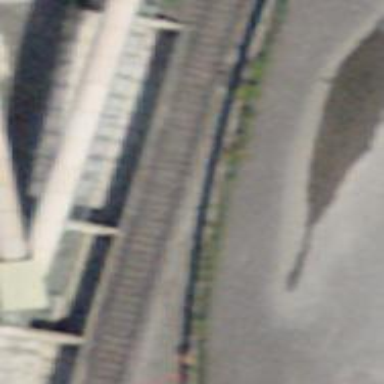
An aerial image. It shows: Single-track spur railway line.